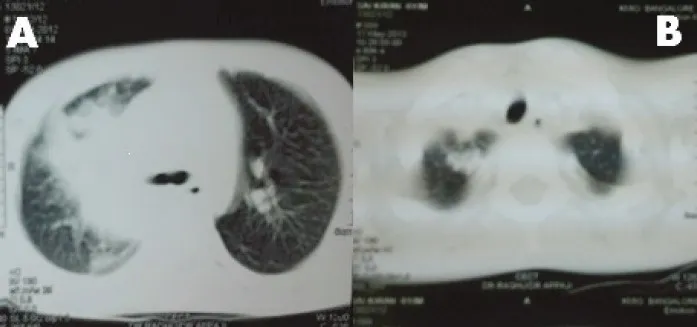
Panel A: computed tomography of thorax shows a soft tissue density lesion in the right lung measuring with a pleural-based nodule in the apical basal segment of right lower lobe. Panel B: computed tomography of thorax shows near total resolution of the soft tissue density lesion following chemotherapy and radiation.
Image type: radiology (ct)